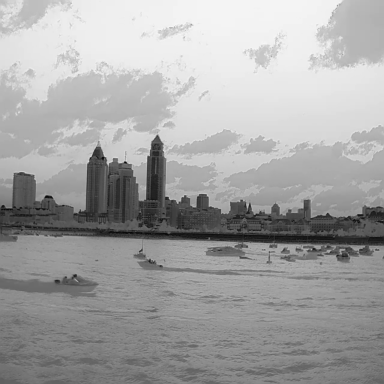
There are three canoes in the infrared image.